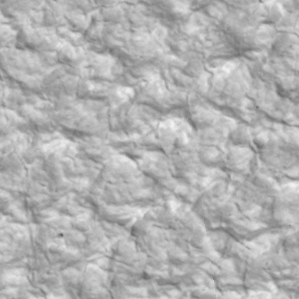
Label: non_frost